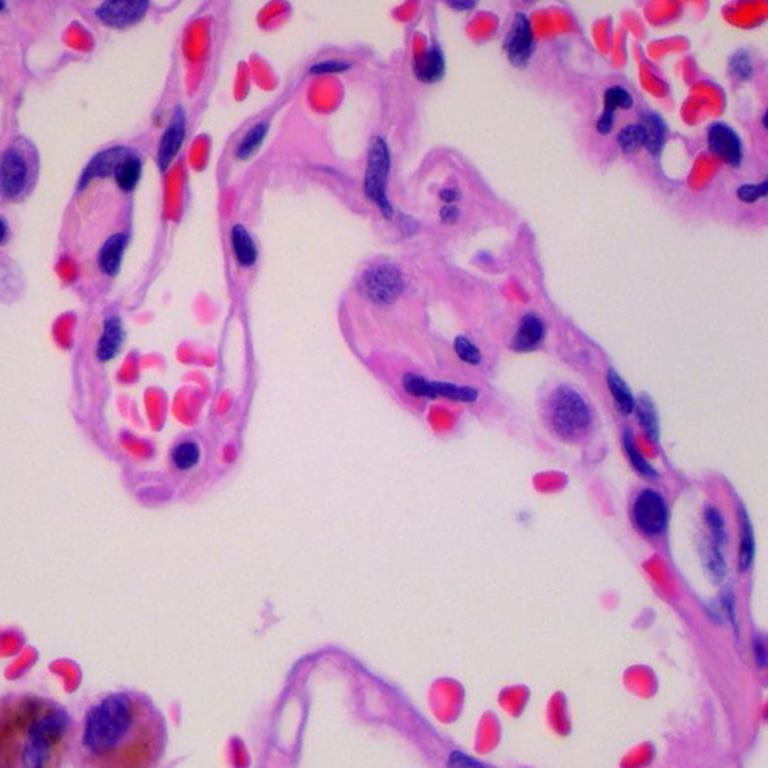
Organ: lung
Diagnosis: benign